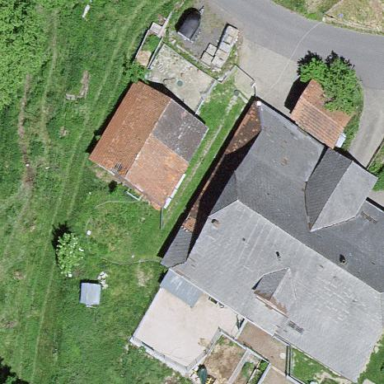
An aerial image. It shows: Farm building.